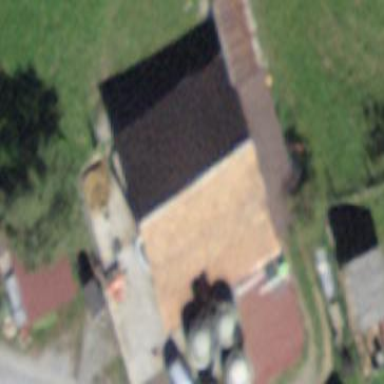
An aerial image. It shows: Barn.